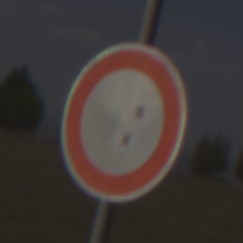
Verkehrszeichen: VerbotFahrzeugeAllerArt
Umgebung: Outdoor, Nature
Tageszeit: Midday
Wetter: PartlyCloudy
Licht: Natural
Jahreszeit: NotSpecified
Kontrast: HighContrast